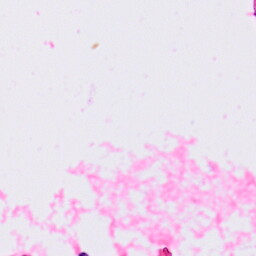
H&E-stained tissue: Lung